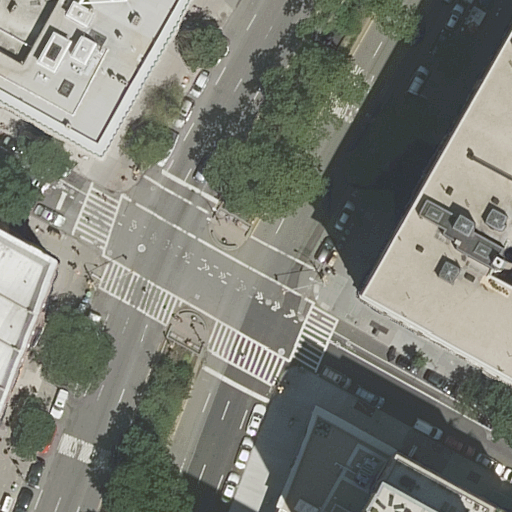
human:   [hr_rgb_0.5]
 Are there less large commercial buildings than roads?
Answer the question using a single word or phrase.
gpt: yes

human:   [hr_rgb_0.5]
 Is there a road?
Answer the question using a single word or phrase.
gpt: yes

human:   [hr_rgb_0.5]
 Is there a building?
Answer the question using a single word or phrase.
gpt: yes

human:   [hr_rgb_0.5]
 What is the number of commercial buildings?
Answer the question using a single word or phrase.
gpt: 1

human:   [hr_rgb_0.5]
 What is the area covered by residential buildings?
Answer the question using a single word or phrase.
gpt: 3753m2

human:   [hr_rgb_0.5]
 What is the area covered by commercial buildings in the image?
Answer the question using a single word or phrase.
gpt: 280m2

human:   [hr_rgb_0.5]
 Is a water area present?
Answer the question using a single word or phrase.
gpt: no

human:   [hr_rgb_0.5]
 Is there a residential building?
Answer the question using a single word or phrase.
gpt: yes

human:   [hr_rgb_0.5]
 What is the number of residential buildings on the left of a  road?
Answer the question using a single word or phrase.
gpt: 2

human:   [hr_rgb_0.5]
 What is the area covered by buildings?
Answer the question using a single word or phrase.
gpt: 4034m2

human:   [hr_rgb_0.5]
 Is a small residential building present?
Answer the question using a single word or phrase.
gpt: no

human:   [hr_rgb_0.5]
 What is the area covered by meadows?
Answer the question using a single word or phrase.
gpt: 0m2

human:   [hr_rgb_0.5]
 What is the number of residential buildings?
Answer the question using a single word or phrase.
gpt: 7

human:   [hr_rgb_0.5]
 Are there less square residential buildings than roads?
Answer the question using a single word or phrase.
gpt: yes

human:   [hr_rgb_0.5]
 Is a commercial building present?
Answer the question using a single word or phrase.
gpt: yes

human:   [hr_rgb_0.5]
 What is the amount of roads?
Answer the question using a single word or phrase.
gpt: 3

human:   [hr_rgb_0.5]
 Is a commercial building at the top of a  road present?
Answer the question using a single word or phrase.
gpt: no

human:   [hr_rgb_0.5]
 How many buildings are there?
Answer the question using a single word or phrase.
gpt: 8

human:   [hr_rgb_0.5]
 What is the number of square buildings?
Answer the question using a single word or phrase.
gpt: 0

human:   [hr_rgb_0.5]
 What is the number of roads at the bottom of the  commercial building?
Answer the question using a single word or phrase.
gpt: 0

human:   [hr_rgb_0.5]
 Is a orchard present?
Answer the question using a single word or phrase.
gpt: no

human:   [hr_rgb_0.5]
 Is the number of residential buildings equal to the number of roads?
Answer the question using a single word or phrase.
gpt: no

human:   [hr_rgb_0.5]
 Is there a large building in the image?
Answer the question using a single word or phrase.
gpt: yes

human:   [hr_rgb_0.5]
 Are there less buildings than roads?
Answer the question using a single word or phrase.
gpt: no

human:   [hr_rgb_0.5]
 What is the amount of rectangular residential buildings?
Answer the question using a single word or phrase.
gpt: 3

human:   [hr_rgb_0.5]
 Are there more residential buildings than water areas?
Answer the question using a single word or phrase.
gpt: yes

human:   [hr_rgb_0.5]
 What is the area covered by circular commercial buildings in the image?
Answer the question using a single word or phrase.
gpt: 0m2

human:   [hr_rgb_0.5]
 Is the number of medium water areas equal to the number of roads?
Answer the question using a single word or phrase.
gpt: no

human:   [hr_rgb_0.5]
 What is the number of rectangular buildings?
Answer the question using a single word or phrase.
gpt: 4

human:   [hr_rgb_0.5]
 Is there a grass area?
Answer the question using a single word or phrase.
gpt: no

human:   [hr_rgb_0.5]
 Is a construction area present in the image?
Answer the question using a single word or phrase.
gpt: no

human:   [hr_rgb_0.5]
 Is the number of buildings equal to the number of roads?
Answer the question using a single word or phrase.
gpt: no

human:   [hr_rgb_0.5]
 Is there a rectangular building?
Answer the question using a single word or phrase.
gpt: yes

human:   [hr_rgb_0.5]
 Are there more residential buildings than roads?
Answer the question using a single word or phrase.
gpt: yes

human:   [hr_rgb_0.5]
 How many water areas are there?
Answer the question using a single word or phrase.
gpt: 0

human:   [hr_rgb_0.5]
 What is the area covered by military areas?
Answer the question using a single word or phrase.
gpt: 0m2

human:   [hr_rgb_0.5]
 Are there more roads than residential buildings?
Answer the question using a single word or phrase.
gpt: no

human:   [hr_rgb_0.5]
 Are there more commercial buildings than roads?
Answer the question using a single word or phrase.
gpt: no

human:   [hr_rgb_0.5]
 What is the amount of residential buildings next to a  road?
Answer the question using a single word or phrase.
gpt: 7

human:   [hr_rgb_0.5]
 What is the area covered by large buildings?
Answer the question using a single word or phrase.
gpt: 2292m2

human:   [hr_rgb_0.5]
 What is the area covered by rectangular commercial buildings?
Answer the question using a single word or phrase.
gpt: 280m2

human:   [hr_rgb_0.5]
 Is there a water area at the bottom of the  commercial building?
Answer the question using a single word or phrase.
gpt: no

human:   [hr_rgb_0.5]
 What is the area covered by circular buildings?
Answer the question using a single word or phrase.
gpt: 0m2

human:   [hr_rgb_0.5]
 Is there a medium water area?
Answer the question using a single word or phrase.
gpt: no

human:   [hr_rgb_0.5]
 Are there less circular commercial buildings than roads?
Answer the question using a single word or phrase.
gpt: yes

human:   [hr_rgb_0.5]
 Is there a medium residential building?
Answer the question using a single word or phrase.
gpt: yes

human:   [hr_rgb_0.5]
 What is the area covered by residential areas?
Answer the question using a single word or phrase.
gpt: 0m2

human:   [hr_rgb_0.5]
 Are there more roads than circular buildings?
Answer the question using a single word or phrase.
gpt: yes

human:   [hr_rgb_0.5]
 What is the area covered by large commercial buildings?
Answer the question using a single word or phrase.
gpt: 0m2

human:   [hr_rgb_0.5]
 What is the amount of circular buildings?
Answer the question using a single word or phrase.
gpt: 0

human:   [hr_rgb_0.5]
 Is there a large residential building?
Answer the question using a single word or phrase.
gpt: yes

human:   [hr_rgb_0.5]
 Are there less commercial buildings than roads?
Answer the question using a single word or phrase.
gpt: yes

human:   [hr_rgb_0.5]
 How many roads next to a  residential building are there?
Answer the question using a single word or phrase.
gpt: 3

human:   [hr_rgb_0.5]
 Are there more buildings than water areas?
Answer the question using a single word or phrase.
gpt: yes

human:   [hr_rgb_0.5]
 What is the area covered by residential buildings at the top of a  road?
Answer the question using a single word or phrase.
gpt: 466m2

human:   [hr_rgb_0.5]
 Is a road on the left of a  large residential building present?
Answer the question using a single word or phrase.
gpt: yes

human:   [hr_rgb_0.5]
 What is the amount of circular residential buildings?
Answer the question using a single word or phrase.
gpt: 0

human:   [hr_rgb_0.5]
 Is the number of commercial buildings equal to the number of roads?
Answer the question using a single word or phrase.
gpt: no

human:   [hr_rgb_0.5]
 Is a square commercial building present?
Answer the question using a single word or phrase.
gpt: no

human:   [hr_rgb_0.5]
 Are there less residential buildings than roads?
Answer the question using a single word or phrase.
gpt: no

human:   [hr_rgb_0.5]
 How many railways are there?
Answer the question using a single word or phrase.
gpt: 0

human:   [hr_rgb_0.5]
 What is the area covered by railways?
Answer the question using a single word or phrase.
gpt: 0m2

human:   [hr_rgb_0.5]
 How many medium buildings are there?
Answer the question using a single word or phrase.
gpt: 6

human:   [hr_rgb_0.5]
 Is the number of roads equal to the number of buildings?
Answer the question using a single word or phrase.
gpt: no